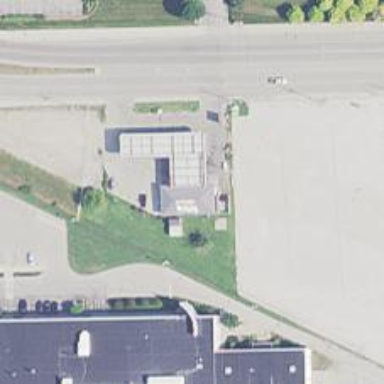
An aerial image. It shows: Convenience shop.